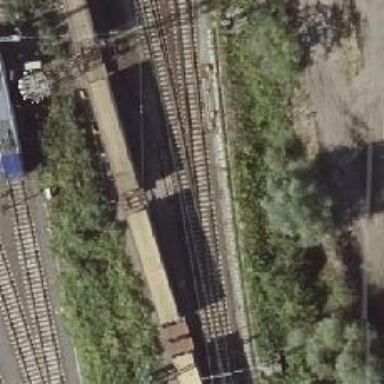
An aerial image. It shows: Electrified rail siding with contact line.